Interaction volume radius: 5 \u00c5
Interaction volume height: 20 \u00c5
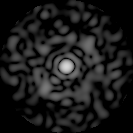
Disorder parameter: 0.7662